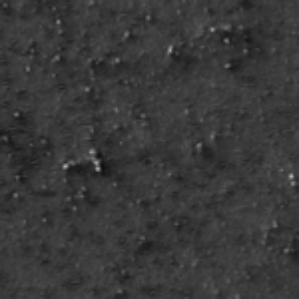
Label: frost